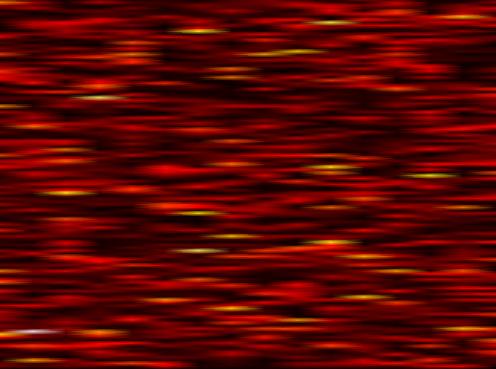
Label: WOLA